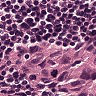
Metastatic tissue present: yes